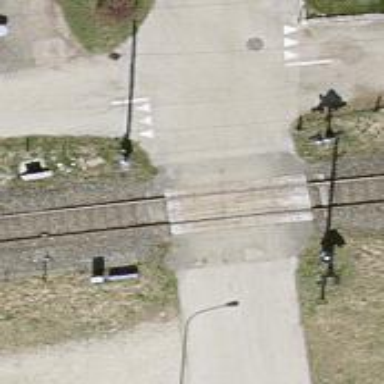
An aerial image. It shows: Level crossing along the railway.